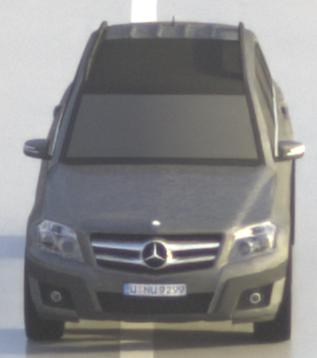
Make: Mercedes-Benz
Model: GLK 280
Detailed model: GLK-Class (204)
Model produced from: 2008/10
Model produced until: 2009/04
Doors: 5
Color: gray
Road condition: wet road
Daytime: morning or afternoon
Contrast: medium contrast